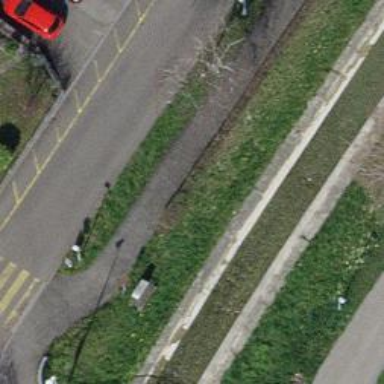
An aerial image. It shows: Asphalt footway.